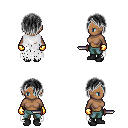
a pixel art fantasy rpg character, female body template, human, dark skin, white tattered cape, teal pants, gray bangs hairstyle, gold gloves, black shoes, dagger, four views (front, back, left, right), 2x2 character sprite sheet, small pixel art, hard edges, no anti-aliasing